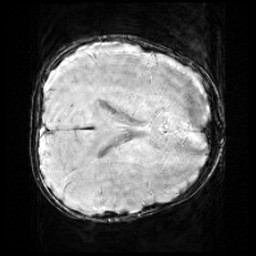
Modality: SWI
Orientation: axial
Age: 11
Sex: male
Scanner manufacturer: siemens
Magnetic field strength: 3 T
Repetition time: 0.027 s
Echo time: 0.02 s